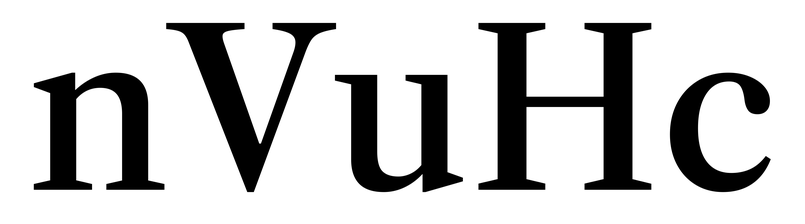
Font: LibreCaslonText_Medium